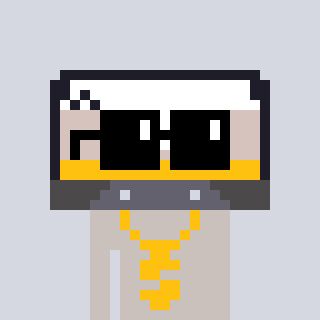
a pixel art character with square black sunglasses, a cassette tape-shaped head and a foggrey-colored body on a cool background